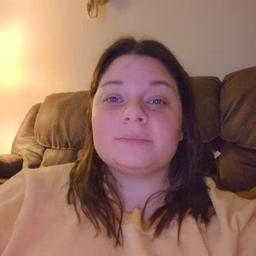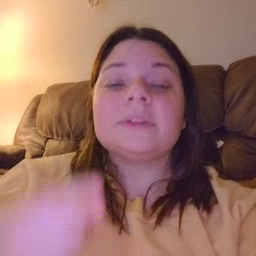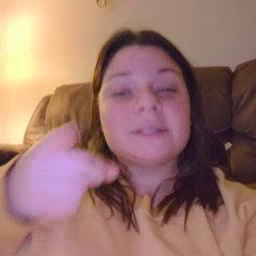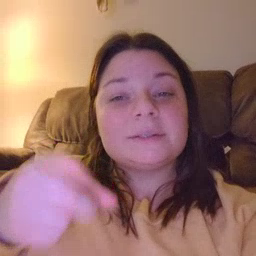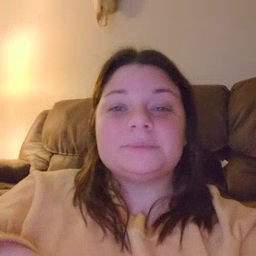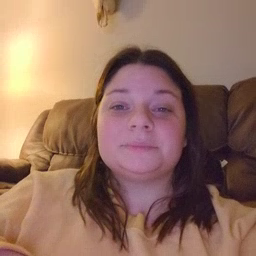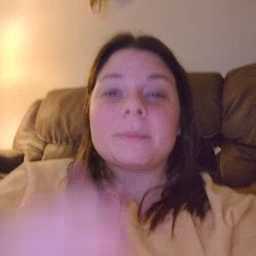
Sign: hesheit